【题型】选择题　【知识点】解析几何　【难度】easy
在平面直角坐标系内，一束光线从点 $A(1, 2)$ 出发，被直线 $y = x$ 反射后到达点 $B(3, 6)$，则这束光线从 $A$ 到 $B$ 所经过的距离为（ ）

\vspace{1em}

\noindent \textbf{A.} $2\sqrt{5}$ \hspace{2cm} \textbf{B.} $\sqrt{26}$ \hspace{2cm} \textbf{C.} $4$ \hspace{2cm} \textbf{D.} $5$
【解答】
\noindent \textbf{【答案】} B

\vspace{0.2cm}
\noindent \textbf{【分析】} 作出点$A$关于直线$y=x$的对称点$C(2,1)$，连接$CB$，利用光线关于直线对称得到$|CB|$即为光线经过路程的最小值，再利用两点间的距离公式进行求解.

\vspace{0.2cm}
\noindent \textbf{【详解】} 作出点$A$关于直线$y=x$的对称点$C(2,1)$，
连接$CB$，交直线$y=x$于点$M$，
则$|CB|$即为光线经过路程的最小值，

\vspace{0.2cm}
\noindent 且$|CB|=\sqrt{(3-2)^2+(6-1)^2}=\sqrt{26}$，
此即光线从$A$到$B$所经过的距离为$\sqrt{26}$.
故选：B．

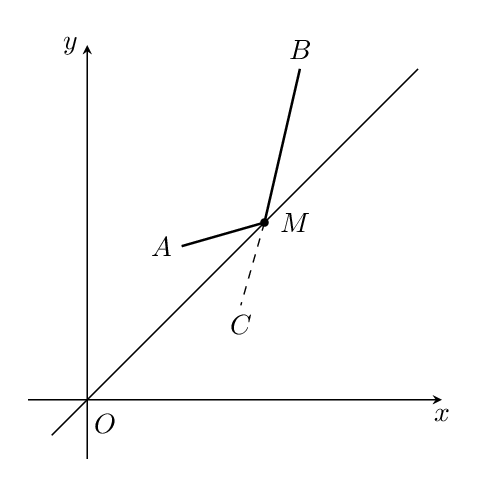